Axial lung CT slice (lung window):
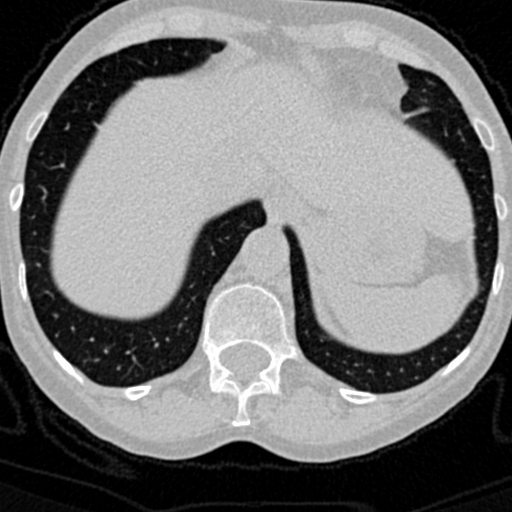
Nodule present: no